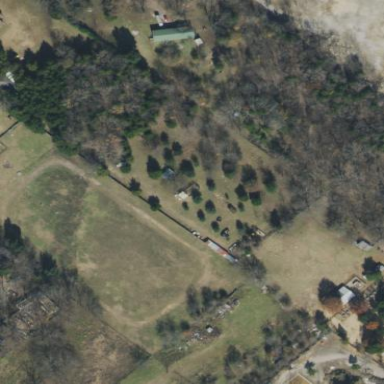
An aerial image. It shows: Grassy plot in zoning area.